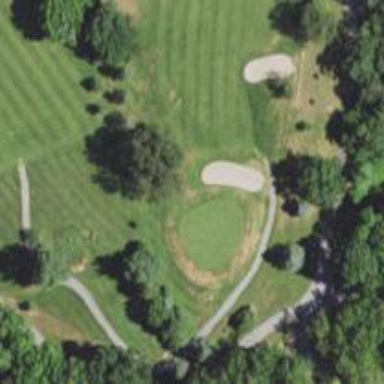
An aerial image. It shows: Golf Course Hole.